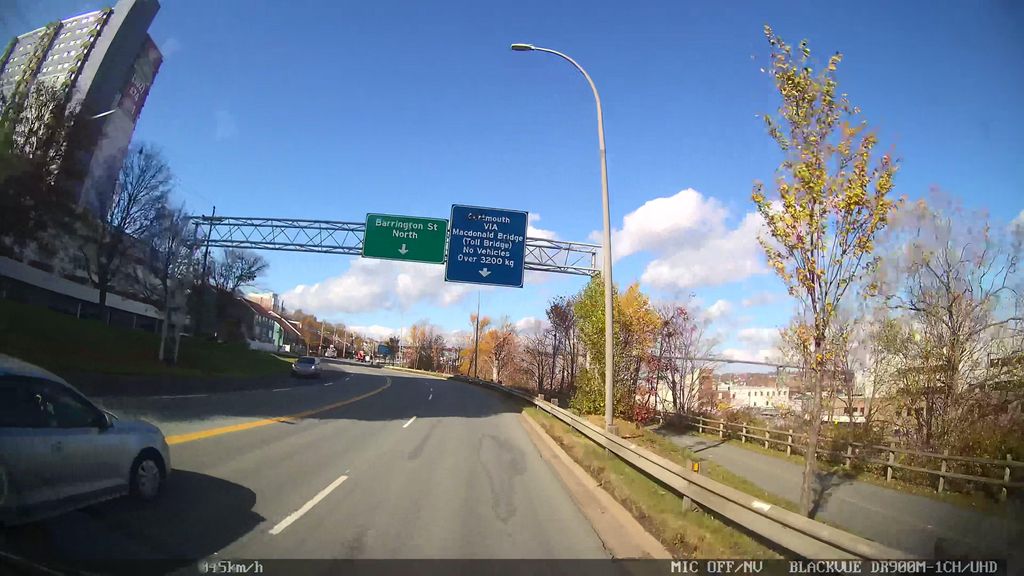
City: halifax